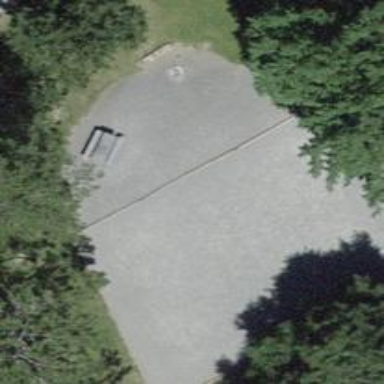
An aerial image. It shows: Square with gravel surface.